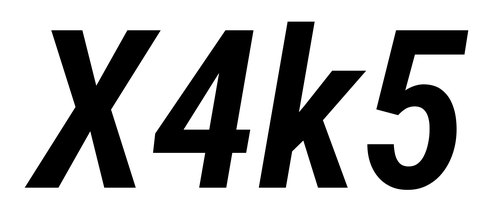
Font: Roboto-Italic_Condensed_SemiBold_Italic